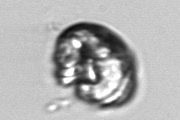
Label: Proterythropsis